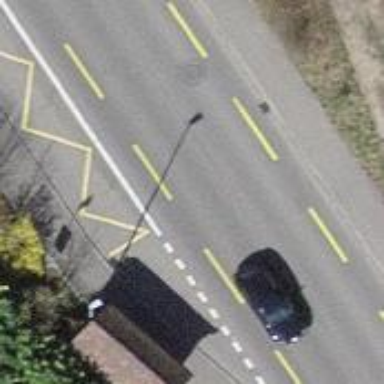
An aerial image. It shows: Bus stop with stop position for public transport.